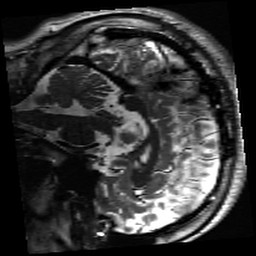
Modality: inplaneT2
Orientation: sagittal